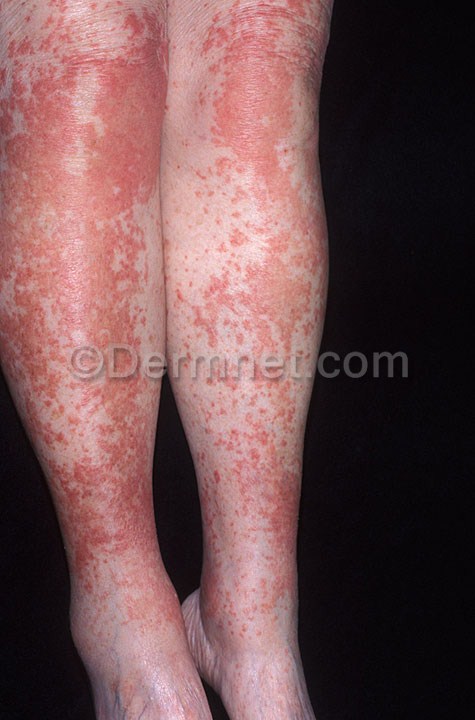
Disease: Vasculitis Photos